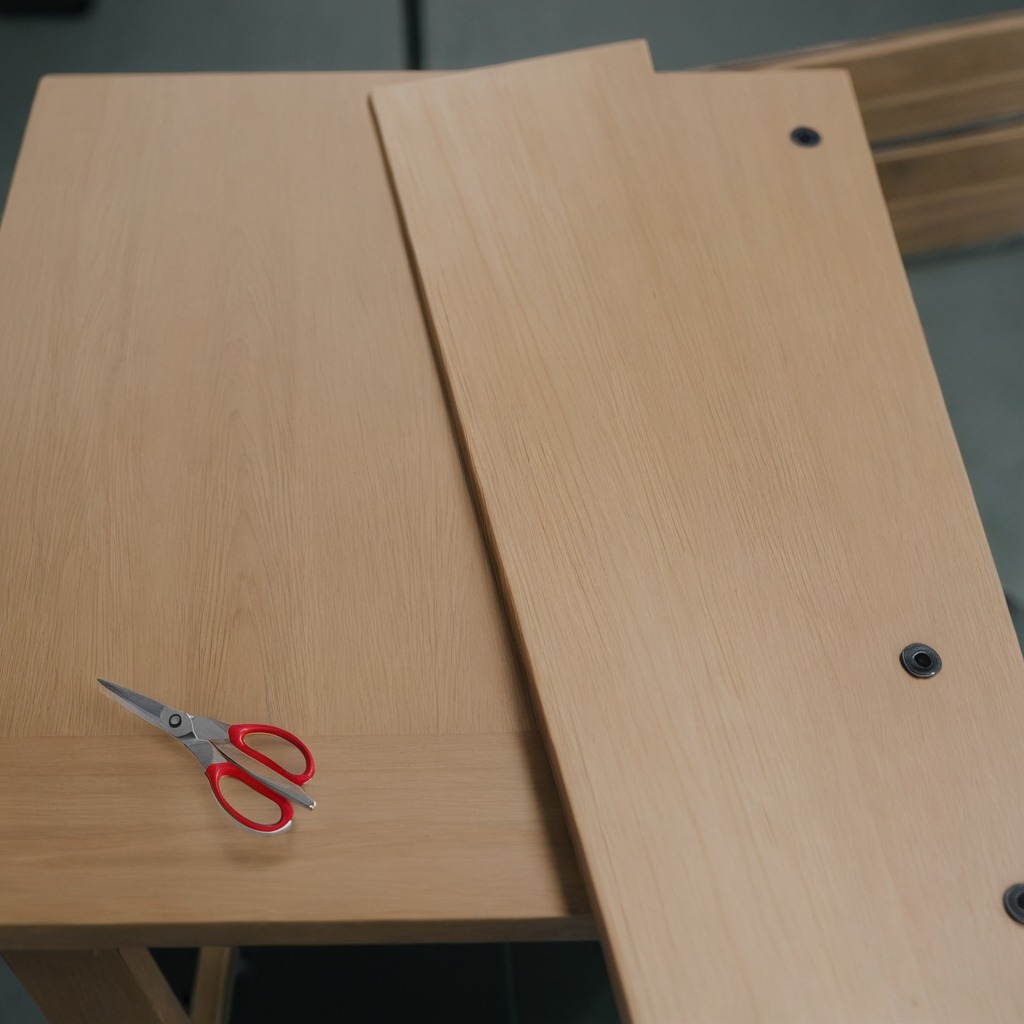
A scissor is lying on the workbench inside a coastal fishing gear workshop.